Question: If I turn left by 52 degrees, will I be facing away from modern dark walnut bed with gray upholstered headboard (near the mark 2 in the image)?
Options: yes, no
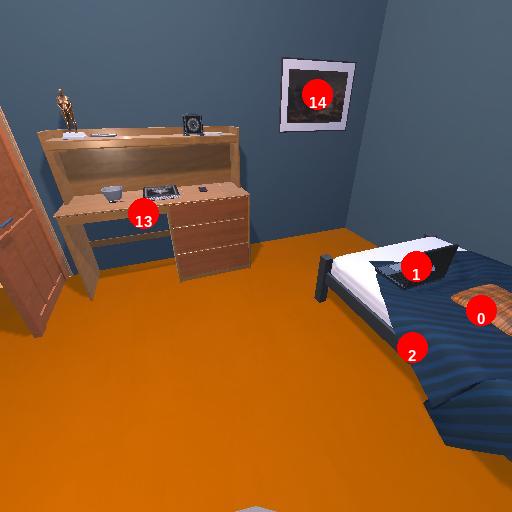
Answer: yes